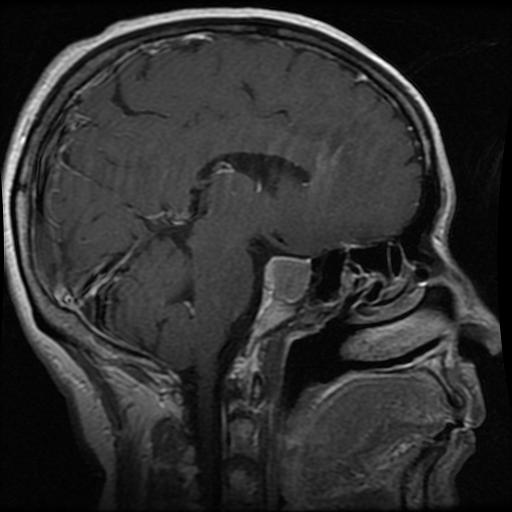
Label: pituitary